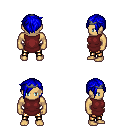
a pixel art fantasy rpg character, male body template, human, tanned skin, maroon tunic, gold greaves, blue pixie cut hairstyle, iron tiara, four views (front, back, left, right), 2x2 character sprite sheet, small pixel art, hard edges, no anti-aliasing